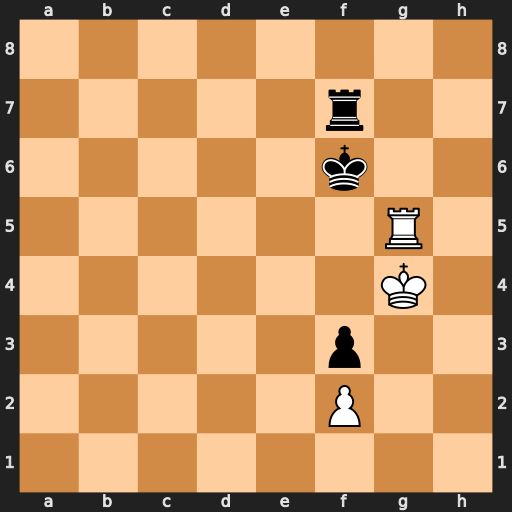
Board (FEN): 8/5r2/5k2/6R1/6K1/5p2/5P2/8
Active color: w
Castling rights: -
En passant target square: -
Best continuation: Rf5+ Kg7 Rxf7+ Kxf7 Kxf3